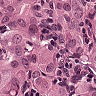
Metastatic tissue present: yes